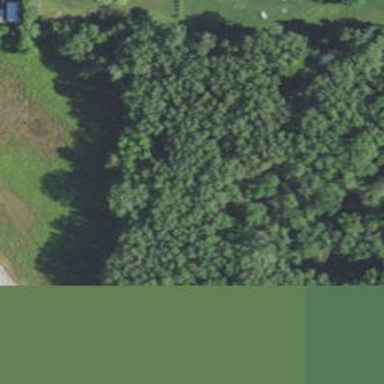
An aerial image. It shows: Beautiful woodland area.